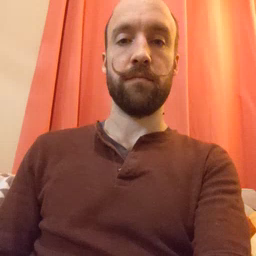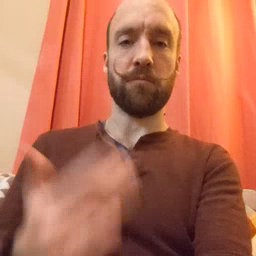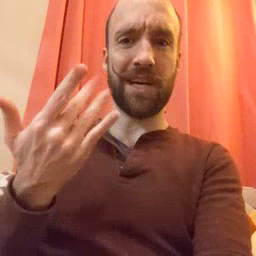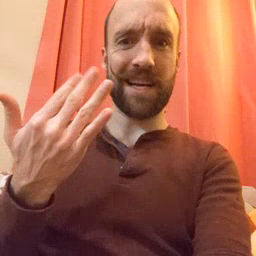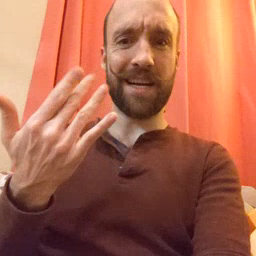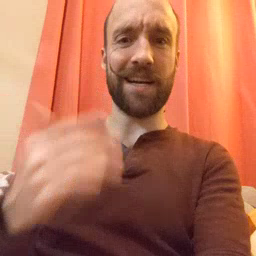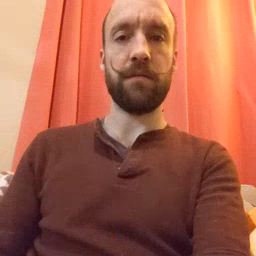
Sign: wait